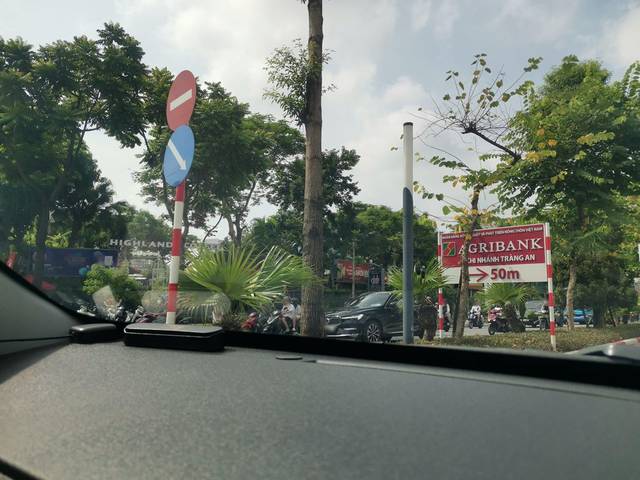
Region: Vietnam
Coordinates: 21.027, 105.812